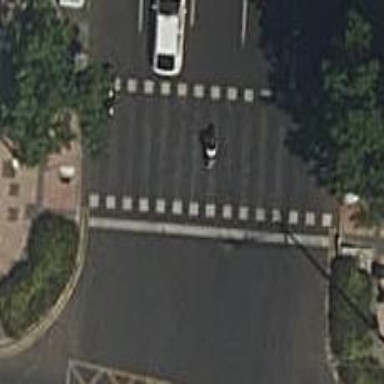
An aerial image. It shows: Zebra crossing with traffic signals.